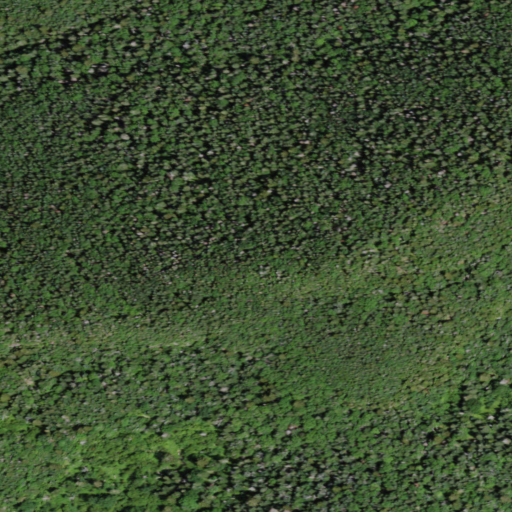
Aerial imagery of mountain in New York named Morgan Mountain containing evergreen forest and deciduous forest